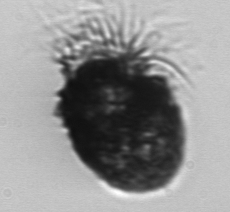
Label: Stenosemella_pacifica